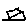
Label: square